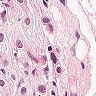
Metastatic tissue present: yes